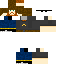
A male human skin with medium skin, wearing brown long hair dressed in a blue hoodie and black pants, featuring a closed mouth.